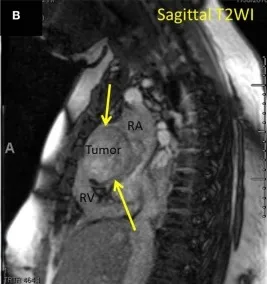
(B) MRI sagittal T2-weighted image demonstrating cardiac angiosarcoma. Yellow arrows pointing to tumor. RA, right atrium; RV, right ventricle.
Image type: radiology (mri)